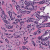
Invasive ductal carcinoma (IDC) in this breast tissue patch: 1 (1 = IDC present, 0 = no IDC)